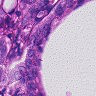
Metastatic tissue present: yes